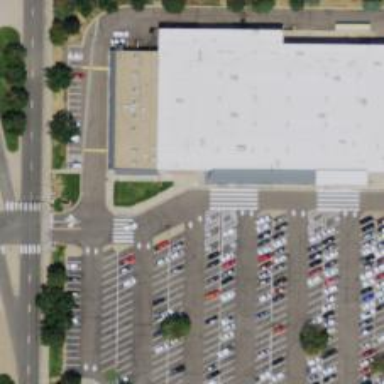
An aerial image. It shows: Parking space.